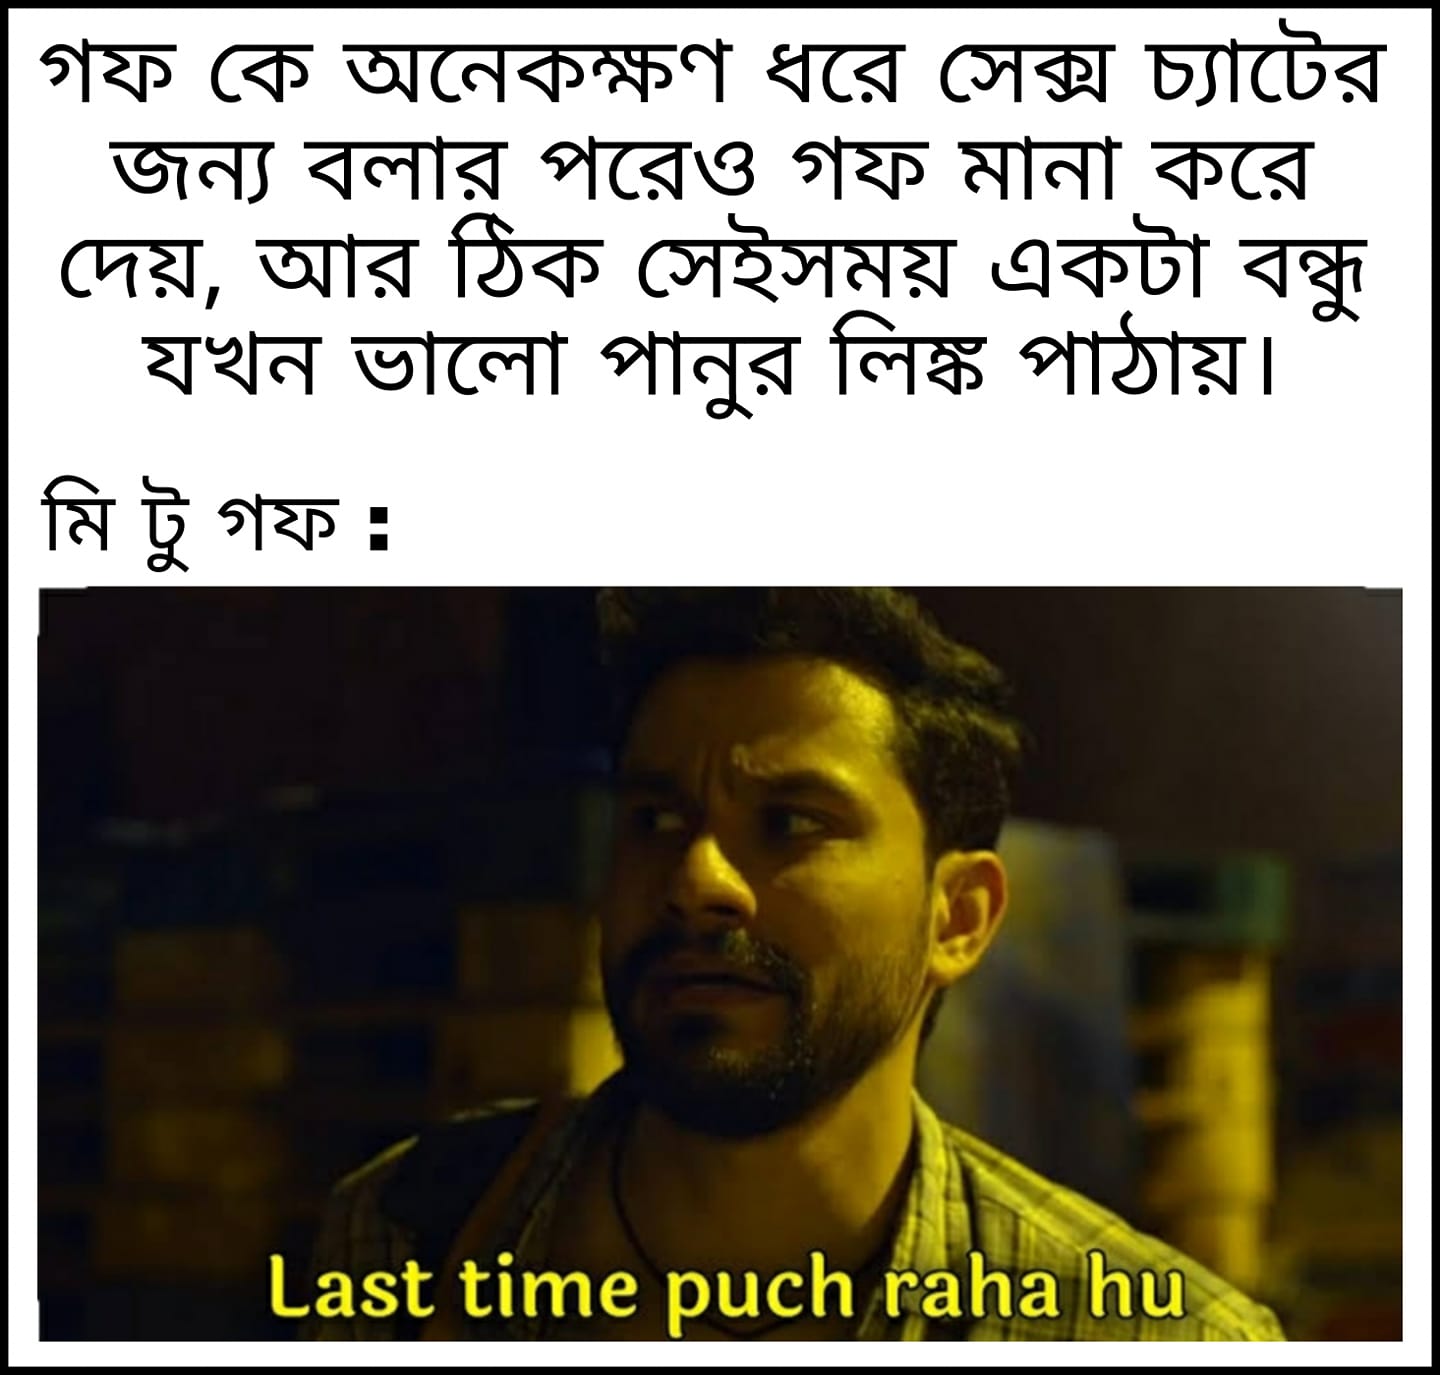
Caption: গফ কে অনেকক্ষন ধরে সেক্স চ্যাটের জন্য বলার পরেও গফ মানা করে দেয় , আর ঠিক সেইসময় একটা বন্ধু যখন ভালো পানুর লিঙ্ক পাঠায় ।    মি টু গফ   Last time puch raha hu
Label: hate